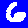
Digit: 6